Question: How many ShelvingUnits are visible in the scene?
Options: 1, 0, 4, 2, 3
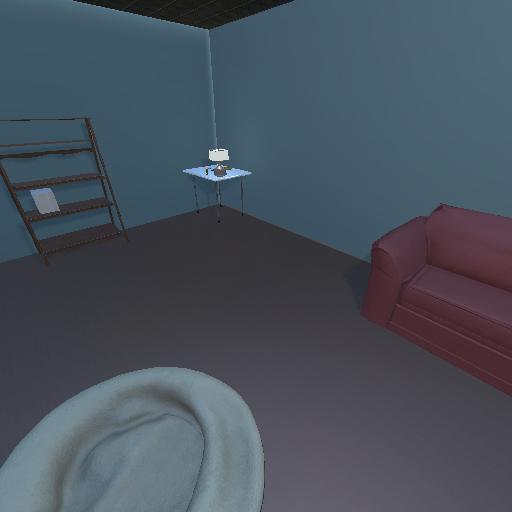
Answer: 1